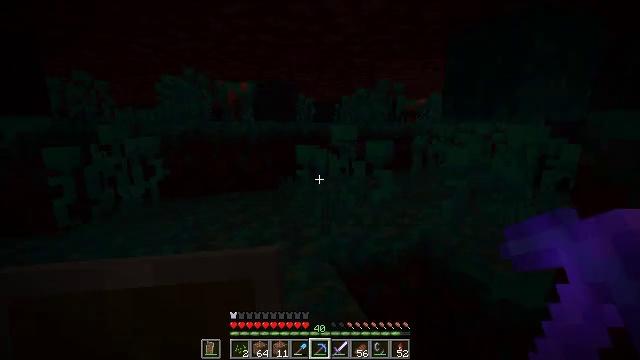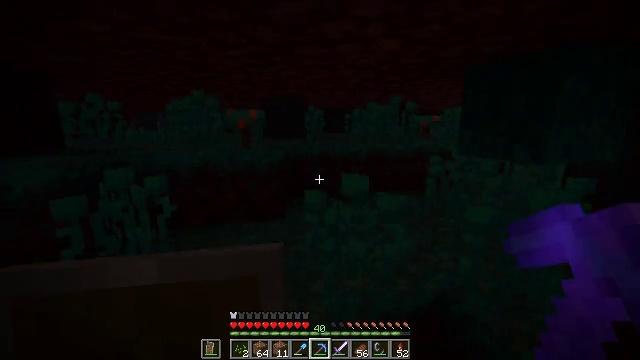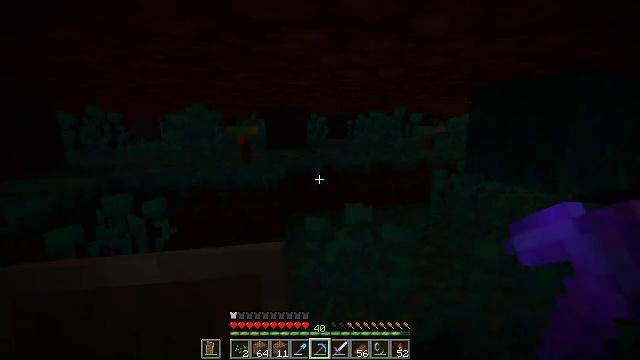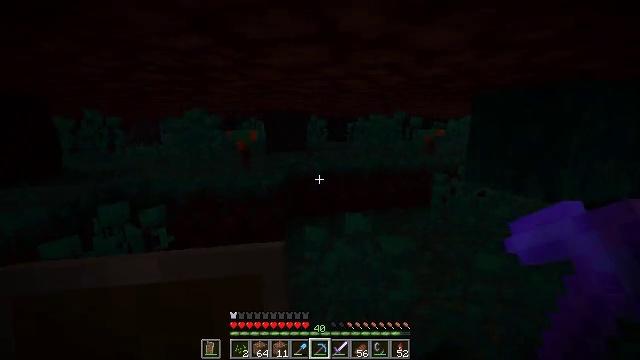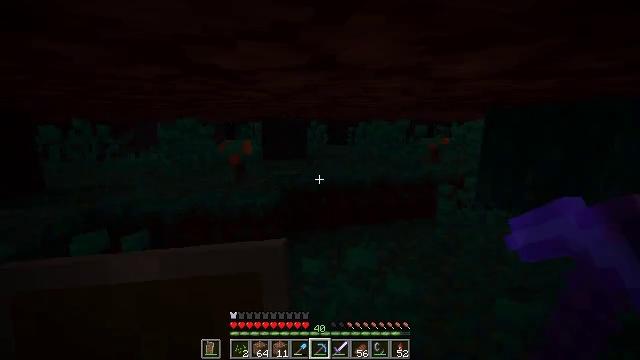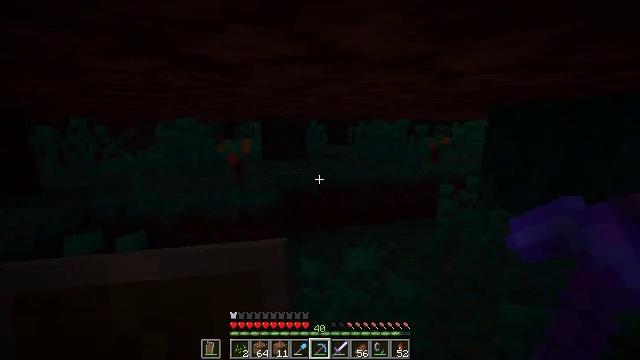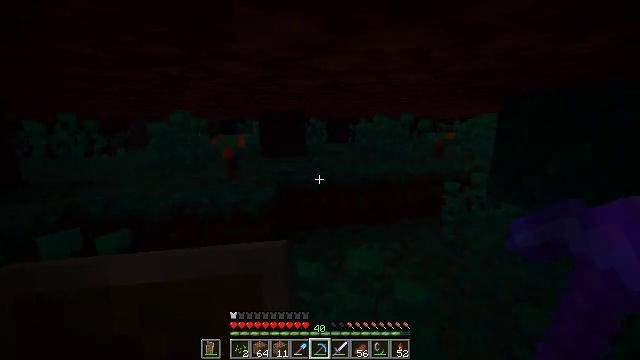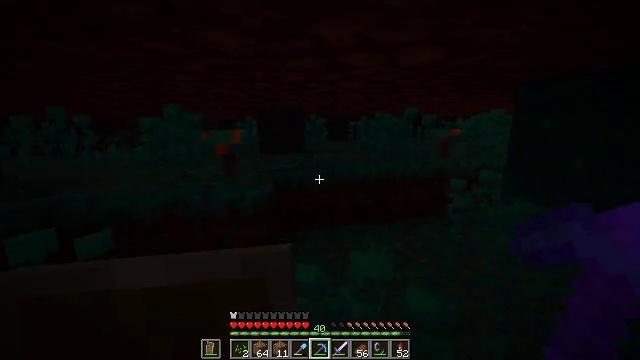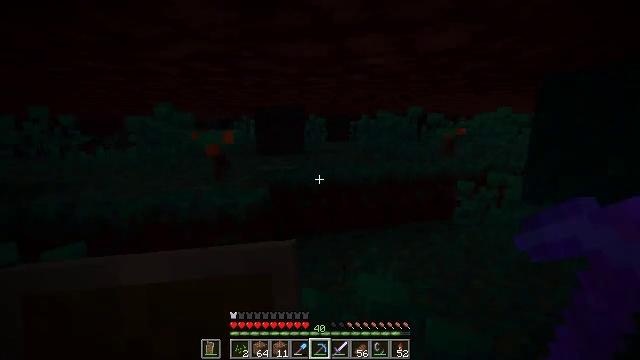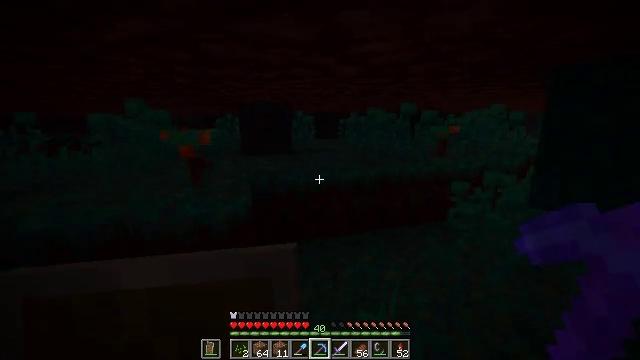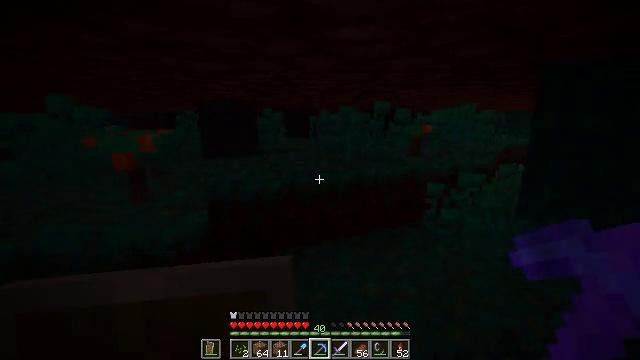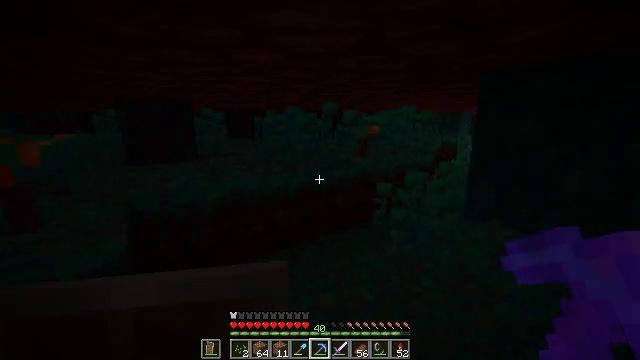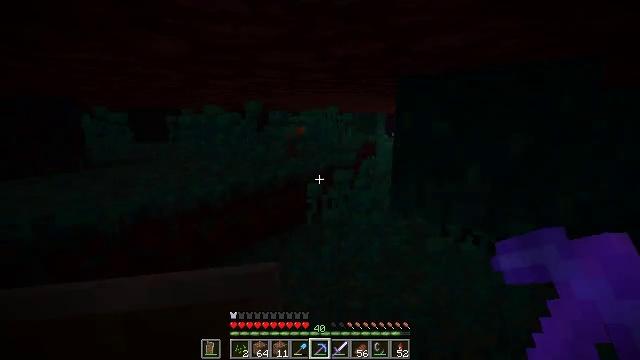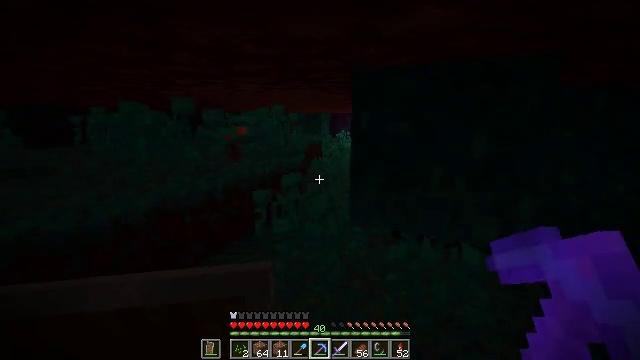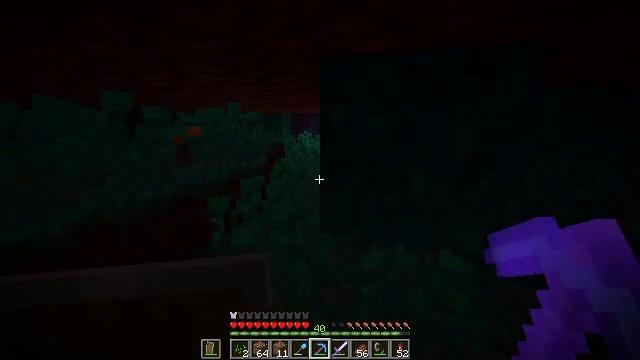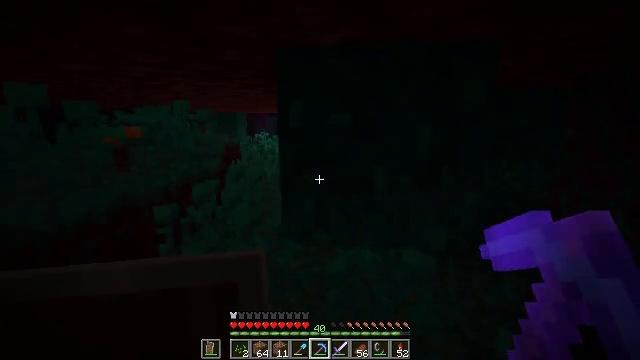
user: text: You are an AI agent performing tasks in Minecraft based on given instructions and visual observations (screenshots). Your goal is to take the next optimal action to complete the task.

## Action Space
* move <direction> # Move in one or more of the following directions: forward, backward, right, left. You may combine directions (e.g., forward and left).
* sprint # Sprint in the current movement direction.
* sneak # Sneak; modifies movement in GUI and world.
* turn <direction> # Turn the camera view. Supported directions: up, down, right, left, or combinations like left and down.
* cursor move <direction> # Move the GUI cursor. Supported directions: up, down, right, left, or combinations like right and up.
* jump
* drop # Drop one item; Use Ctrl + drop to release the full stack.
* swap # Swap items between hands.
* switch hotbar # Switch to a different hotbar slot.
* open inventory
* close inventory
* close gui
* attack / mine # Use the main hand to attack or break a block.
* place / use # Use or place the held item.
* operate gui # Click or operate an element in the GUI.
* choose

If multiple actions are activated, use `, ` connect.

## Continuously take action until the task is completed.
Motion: motion action
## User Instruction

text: Gather warped nylium from the ground.
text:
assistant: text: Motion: move forward, turn left, jump
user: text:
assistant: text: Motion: move forward, jump
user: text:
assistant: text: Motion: move forward, jump
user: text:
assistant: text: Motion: move forward, jump
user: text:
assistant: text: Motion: move forward
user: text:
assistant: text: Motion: move forward
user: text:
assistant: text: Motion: move forward
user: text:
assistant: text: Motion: move forward
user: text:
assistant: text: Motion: move forward, turn right
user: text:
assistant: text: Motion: move forward, turn right
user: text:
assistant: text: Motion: move forward, turn right
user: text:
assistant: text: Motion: move forward, turn right
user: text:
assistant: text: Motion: move forward, turn right
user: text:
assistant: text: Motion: move forward, turn right
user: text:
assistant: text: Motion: move forward, turn right
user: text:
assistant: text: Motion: move forward, turn right
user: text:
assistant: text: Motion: move forward, turn right
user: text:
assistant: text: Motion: move forward, turn right
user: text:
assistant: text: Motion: move forward and move right, turn right
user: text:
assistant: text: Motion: move forward and move right, turn right
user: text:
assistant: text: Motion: move forward and move right
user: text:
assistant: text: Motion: move forward and move right
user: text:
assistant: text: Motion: move forward and move right
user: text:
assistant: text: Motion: move forward and move right, turn left
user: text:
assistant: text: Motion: no_op
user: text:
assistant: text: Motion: no_op
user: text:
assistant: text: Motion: turn left
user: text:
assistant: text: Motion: turn left and down
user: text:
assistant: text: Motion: turn left
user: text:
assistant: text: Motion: turn left and up